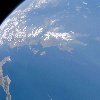
Label: water